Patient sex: M
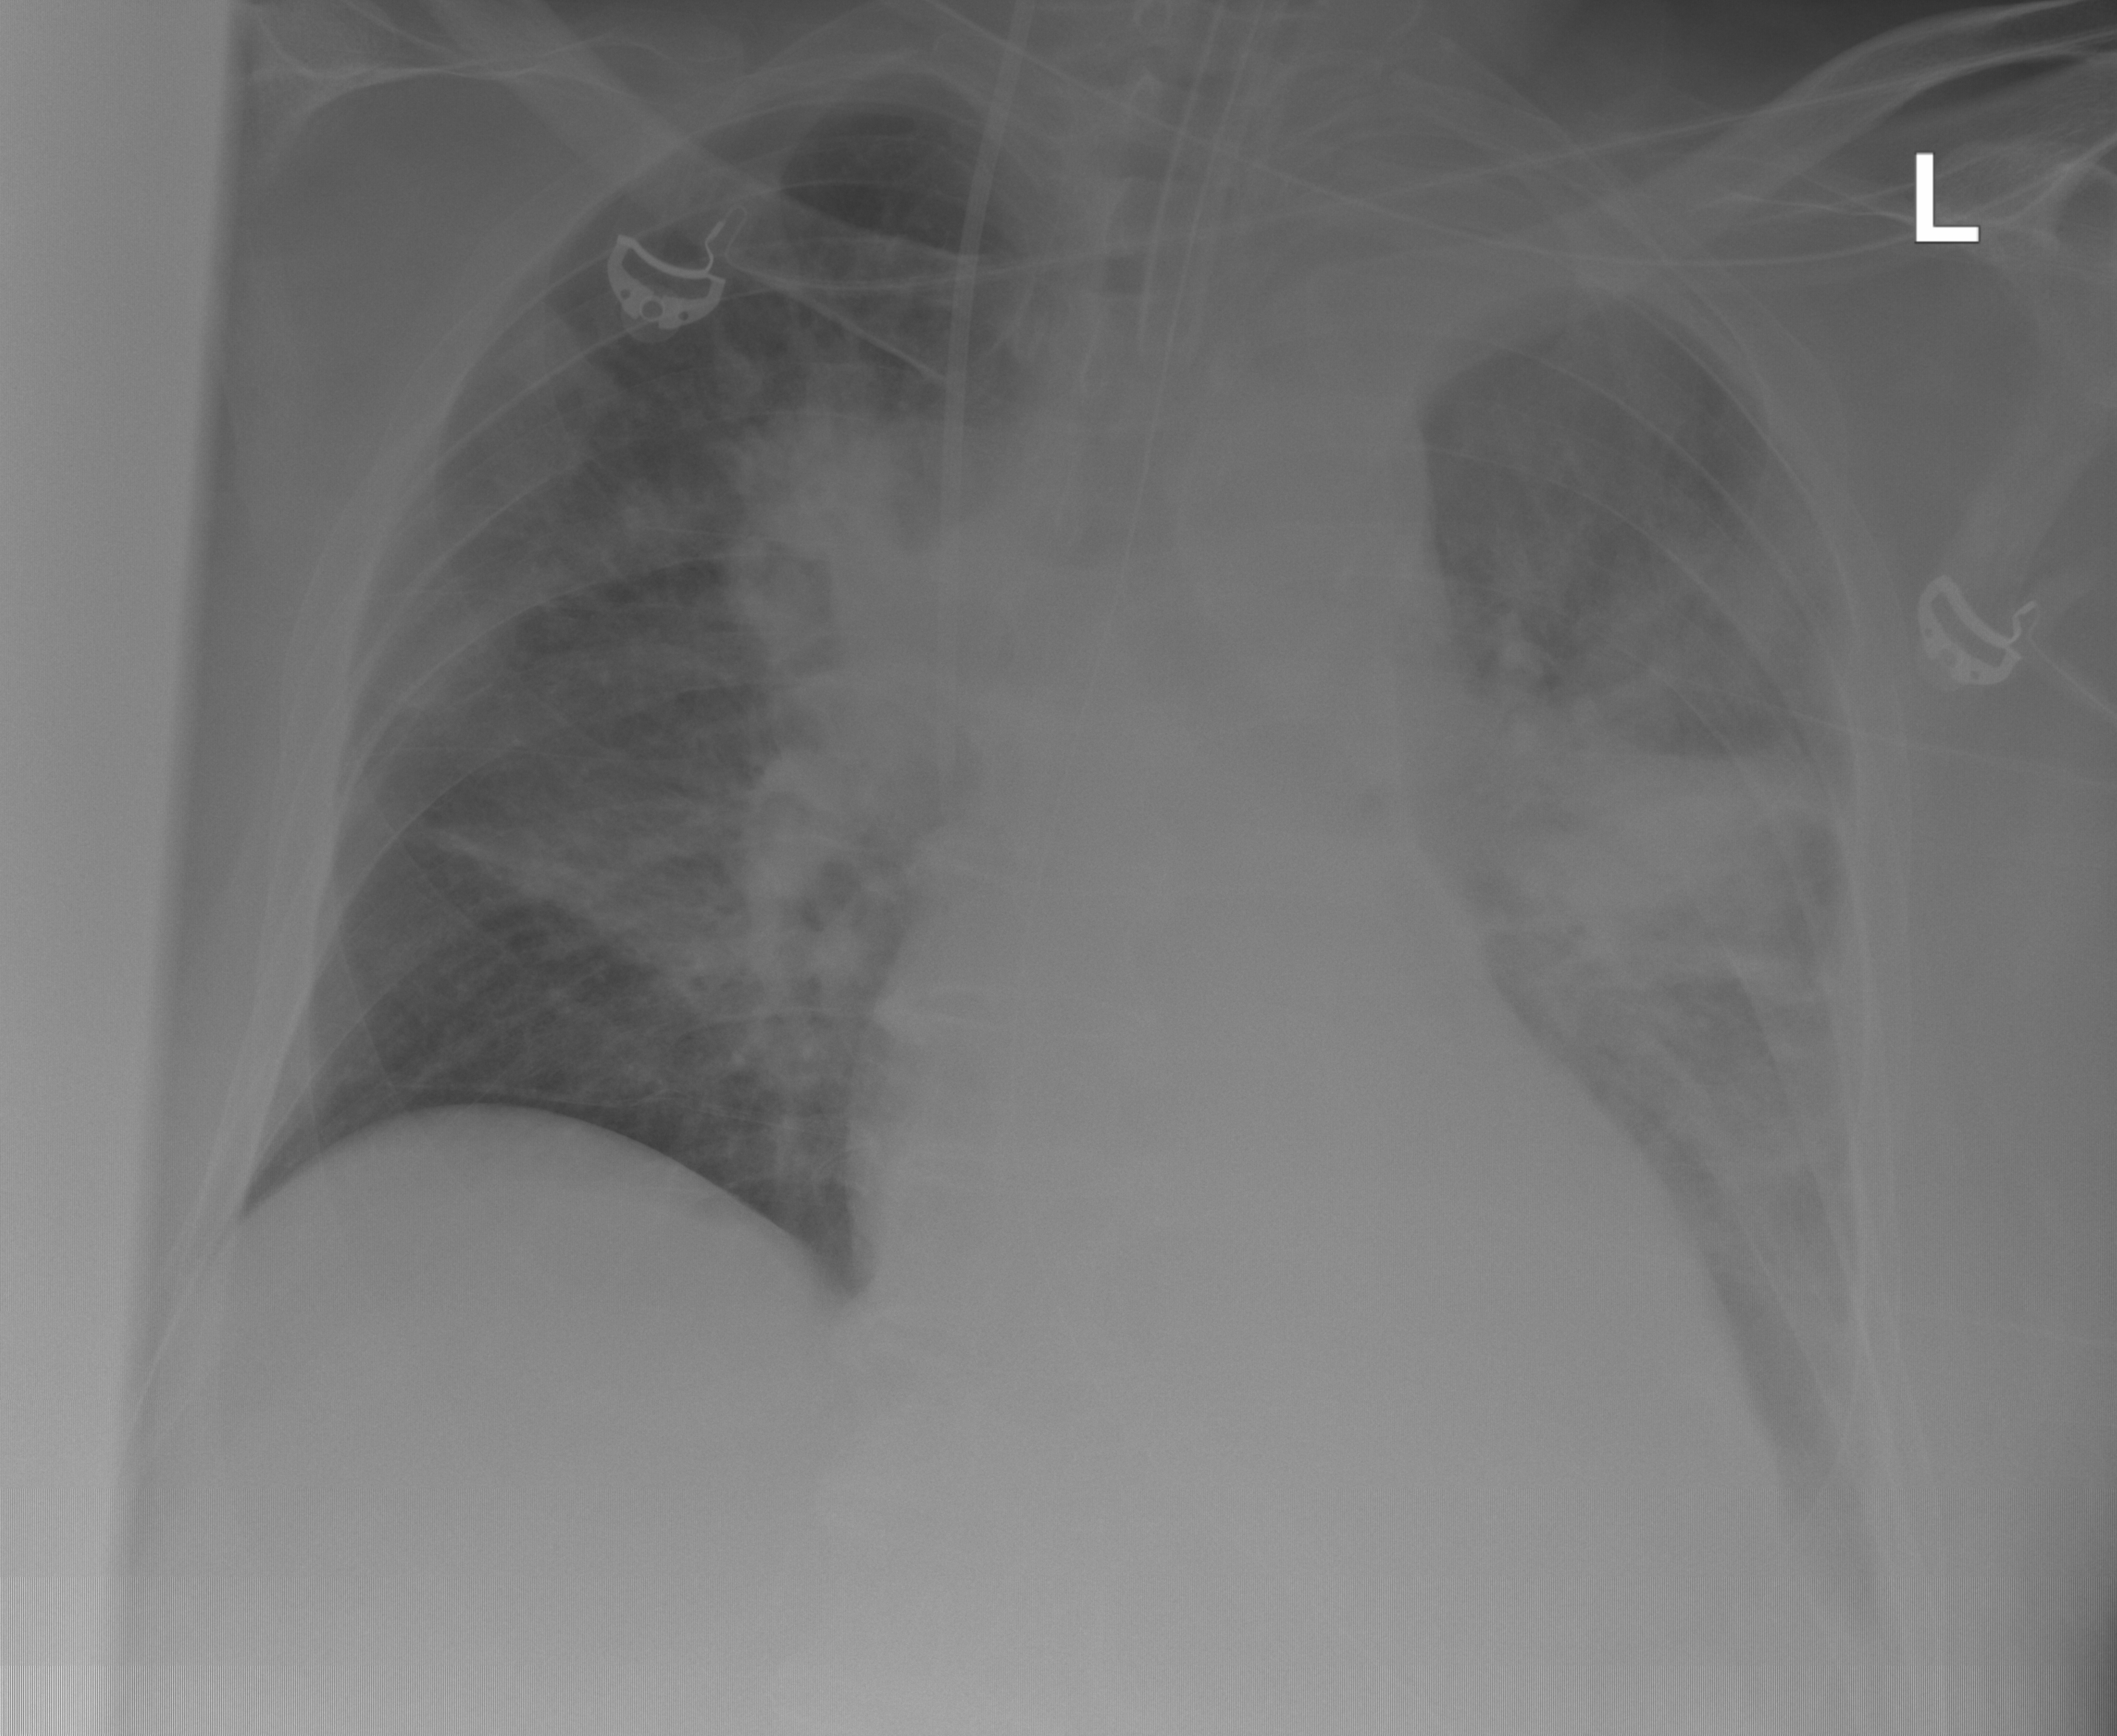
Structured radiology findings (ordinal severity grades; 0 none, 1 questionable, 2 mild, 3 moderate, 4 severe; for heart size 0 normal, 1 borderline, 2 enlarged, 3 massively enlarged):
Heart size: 1
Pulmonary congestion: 0
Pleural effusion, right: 0
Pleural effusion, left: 2
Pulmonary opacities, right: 2
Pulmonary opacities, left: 3
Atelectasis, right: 0
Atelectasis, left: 2